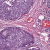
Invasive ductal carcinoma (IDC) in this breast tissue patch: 0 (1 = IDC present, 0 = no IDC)